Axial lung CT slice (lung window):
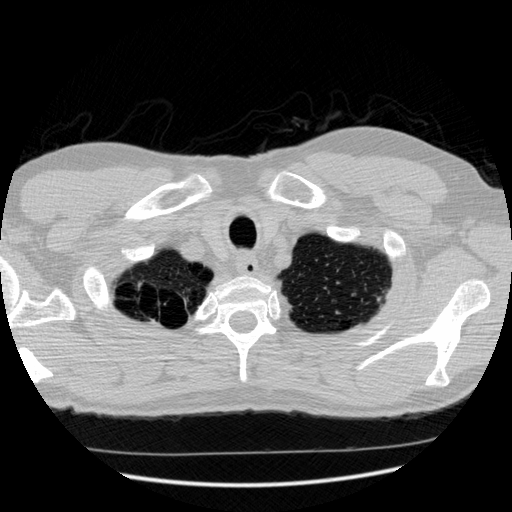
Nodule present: no